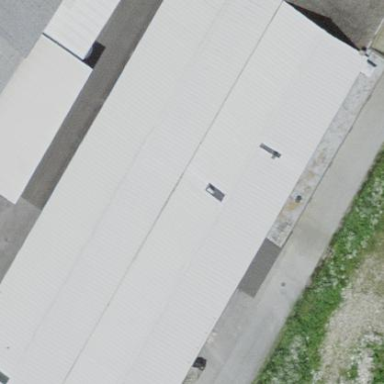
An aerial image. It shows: Commercial building.